【题型】解答题　【知识点】立体几何　【难度】medium
已知点 \(P\) 是边长为 \(2\) 的菱形 \(ABCD\) 所在平面外一点，且点 \(P\) 在底面 \(ABCD\) 上的投影是 \(AC\) 与 \(BD\) 的交点 \(O\)，已知 \(\angle BAD = 60^\circ\)，\(\triangle PDB\) 是等边三角形。

\noindent
(1) 求点 \(O\) 到平面 \(PBC\) 的距离；
\noindent
(2) 求二面角 \(P-BC-A\) 的大小（结果用反三角表示）；
\noindent
(3) 若点 \(E\) 是线段 \(AD\) 上的动点，请找出点 \(E\) 所在的位置，使得直线 \(PE\) 与平面 \(PBC\) 所成的角最大。
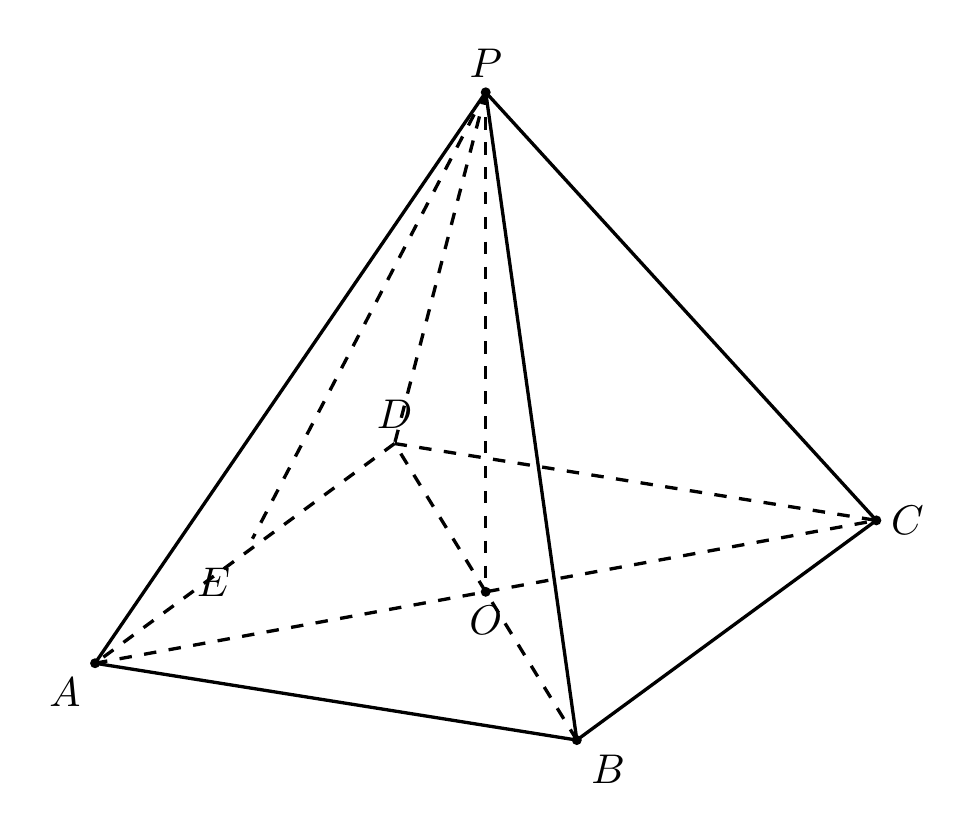
【解答】
\noindent
【答案】(1) \(\dfrac{\sqrt{15}}{5}\)
\noindent
(2) \(\arctan 2\)
\noindent
(3) 当点 \(E\) 在线段 \(AD\) 上靠近 \(D\) 点的 \(\dfrac{1}{4}\) 处时，直线 \(PE\) 与平面 \(PBC\) 所成的角最大，最大角为 \(\arcsin \dfrac{4}{5}\)
\noindent
【知识点】求线面角、求二面角、求点面距离
\noindent
【分析】
(1) 由等体积法可得 \(V_{O-PBC} = V_{P-OBC}\)，代入计算，即可得到结果；
\noindent
(2) 过 \(P\) 作 \(PH \perp BC\) 于 \(H\)，连接 \(OH\)，由题意可得 \(\angle PHO\) 为二面角 \(P-BC-A\) 的平面角，进而求解即可；
\noindent
(3) 由题意可得 \(AD \parallel\) 平面 \(PBC\)，可得 \(E\) 到平面 \(PBC\) 的距离即为 \(D\) 到平面 \(PBC\) 的距离 \(d\)，设直线 \(PE\) 与平面 \(PBC\) 所成的角为 \(\theta\)，可得 \(\sin\theta = \dfrac{2\sqrt{15}}{5PE}\)，要使 \(\theta\) 最大，则需使 \(PE\) 最小，可求解。
\noindent
【详解】
(1) 由题意可得 \(\triangle ABD, \triangle BCD, \triangle PBD\) 都是边长为 \(2\) 的等边三角形，
\noindent
所以 \(PO = AO = CO = \sqrt{3}\)，则 \(S_{\triangle OBC} = \dfrac{1}{2}S_{BDC} = \dfrac{1}{2} \times \dfrac{1}{2} \times 2 \times 2 \times \sqrt{3} = \dfrac{\sqrt{3}}{2}\)，
\noindent
所以 \(PC = \sqrt{PO^2 + CO^2} = \sqrt{6}\)，因为 \(BP = BC = 2\)，
\noindent
所以 \(S_{\triangle PBC} = \dfrac{1}{2} \times \sqrt{6} \times \sqrt{2^2 - \left(\dfrac{\sqrt{6}}{2}\right)^2} = \dfrac{\sqrt{15}}{2}\)，
\noindent
设点 \(O\) 到平面 \(PBC\) 的距离为 \(h\)，
\noindent
则 \(V_{O-PBC} = V_{P-OBC}\)，可得 \(\dfrac{1}{3}S_{\triangle PBC} \cdot h = \dfrac{1}{3}S_{\triangle OBC} \cdot OP\)，
\noindent
即 \(\dfrac{\sqrt{15}}{2}h = \sqrt{3} \times \dfrac{\sqrt{3}}{2}\)，解得 \(h = \dfrac{\sqrt{15}}{5}\)，
\noindent
则点 \(O\) 到平面 \(PBC\) 的距离为 \(\dfrac{\sqrt{15}}{5}\)。
\noindent
(2)